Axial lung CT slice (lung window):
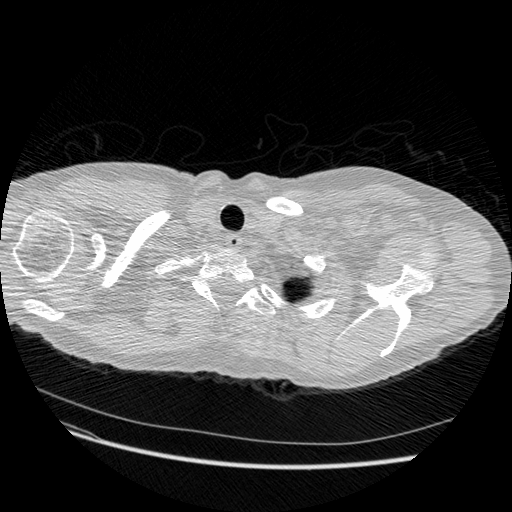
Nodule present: no